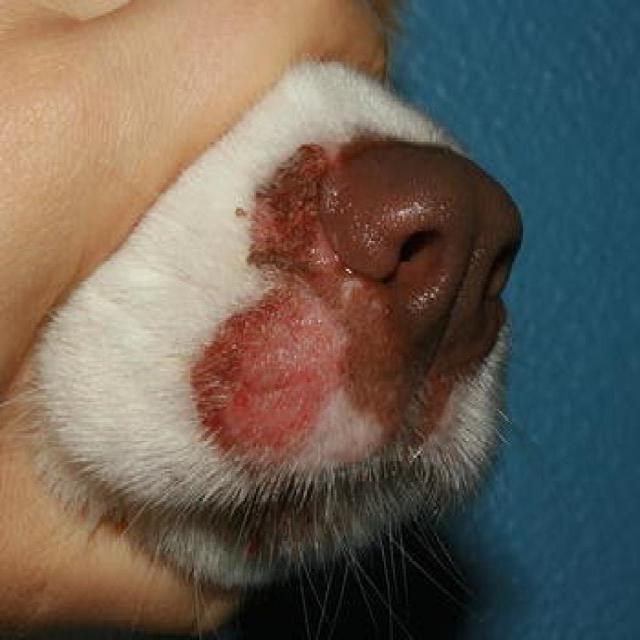
Canine ringworm (Dermatophytosis) — fungal infection caused by Microsporum or Trichophyton. Presents with circular alopecia, scaling, crusting, and broken hairs.